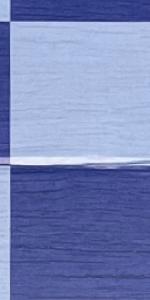
Label: Empty